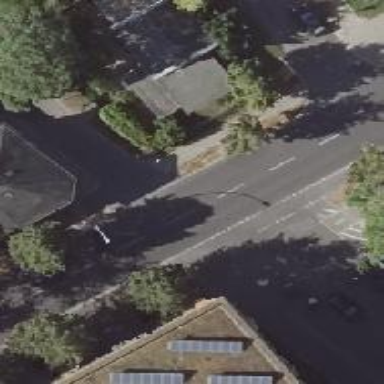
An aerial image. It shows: Tertiary road with asphalt surface. There are separate sidewalks on both sides. The road has lane markings and cycle track on the left.